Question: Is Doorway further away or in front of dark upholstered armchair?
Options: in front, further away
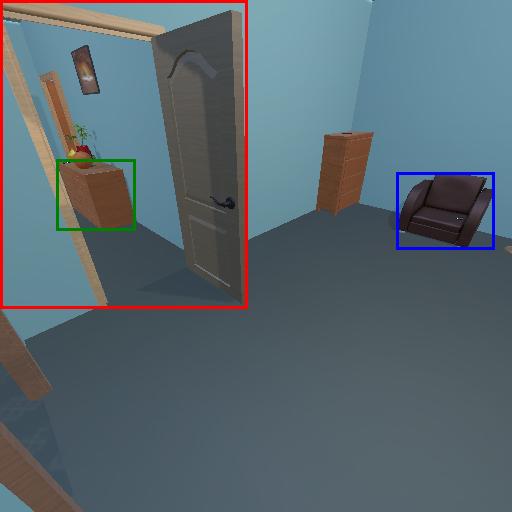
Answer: in front